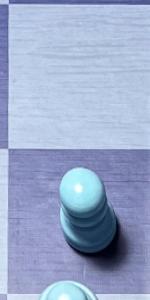
Label: Pawn_White